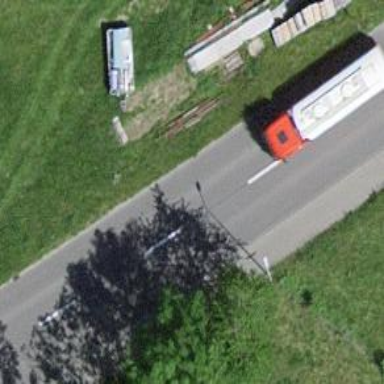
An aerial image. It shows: Tertiary road.